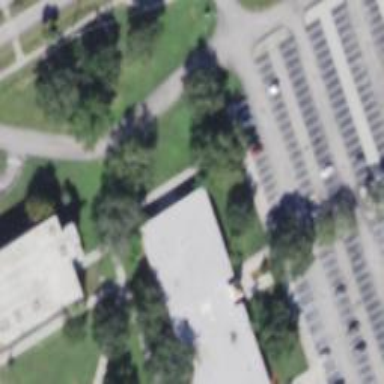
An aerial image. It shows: College building.